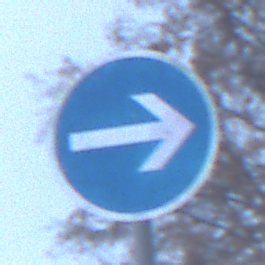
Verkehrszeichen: VorgeschriebeneFahrtrichtungHierRechts
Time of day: Midday
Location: Outdoor (Nature)
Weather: Overcast
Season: Winter
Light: Natural